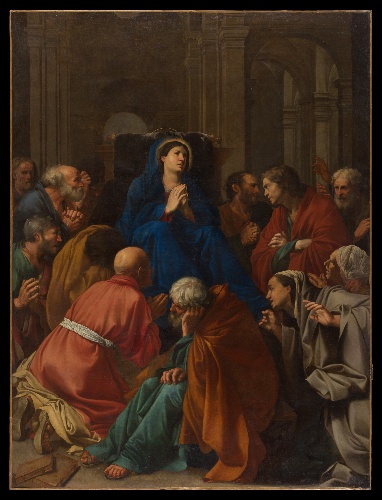
Title: The Dormition of the Virgin
Artist: Carlo Saraceni
Artist bio: Italian, Venice 1579?–1620 Venice
Date: ca. 1612
Object type: Painting
Classification: Paintings
Medium: Oil on canvas
Dimensions: 120 1/8 x 91 in. (305.1 x 231.1 cm)
Department: European Paintings
Credit line: Gift of Richard L. Feigen, in honor of Max Hollein, and in celebration of the Museum's 150th Anniversary, 2019
Accession year: 1999
Repository: Metropolitan Museum of Art, New York, NY
Tags: Men|Women|Virgin Mary|Death of the Virgin